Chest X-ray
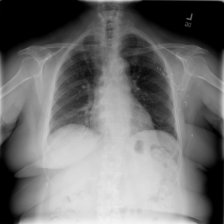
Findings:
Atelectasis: negative
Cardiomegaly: negative
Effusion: negative
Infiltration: negative
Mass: negative
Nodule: negative
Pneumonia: negative
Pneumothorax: negative
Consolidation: negative
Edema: negative
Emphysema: negative
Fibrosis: negative
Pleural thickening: negative
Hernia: negative